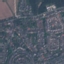
Label: Residential